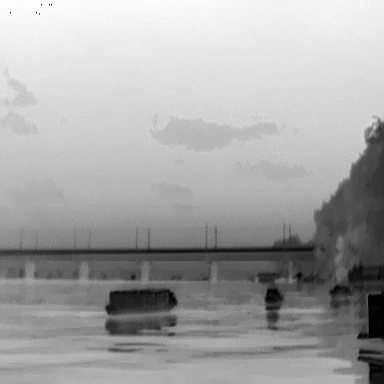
There is a fishing_boat in the infrared image.